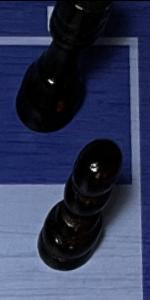
Label: Pawn_Black